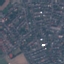
Land use / land cover class: Residential